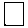
Label: square